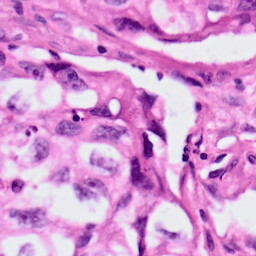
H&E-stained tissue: Lung